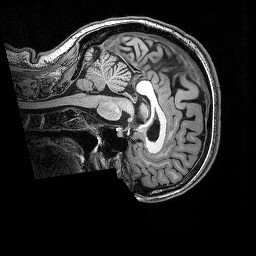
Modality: T1w
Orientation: sagittal
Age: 39
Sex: female
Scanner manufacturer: siemens
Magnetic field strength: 3 T
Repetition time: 2.53 s
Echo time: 0.0035 s